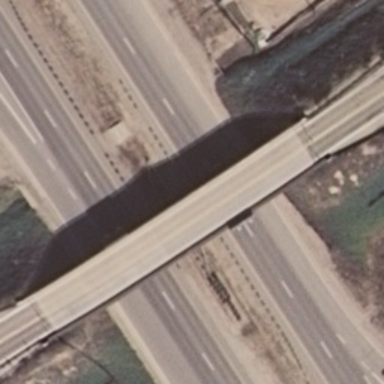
An overpass cross the roads vertically .